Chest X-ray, AP view. Patient: 50 years old, sex M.
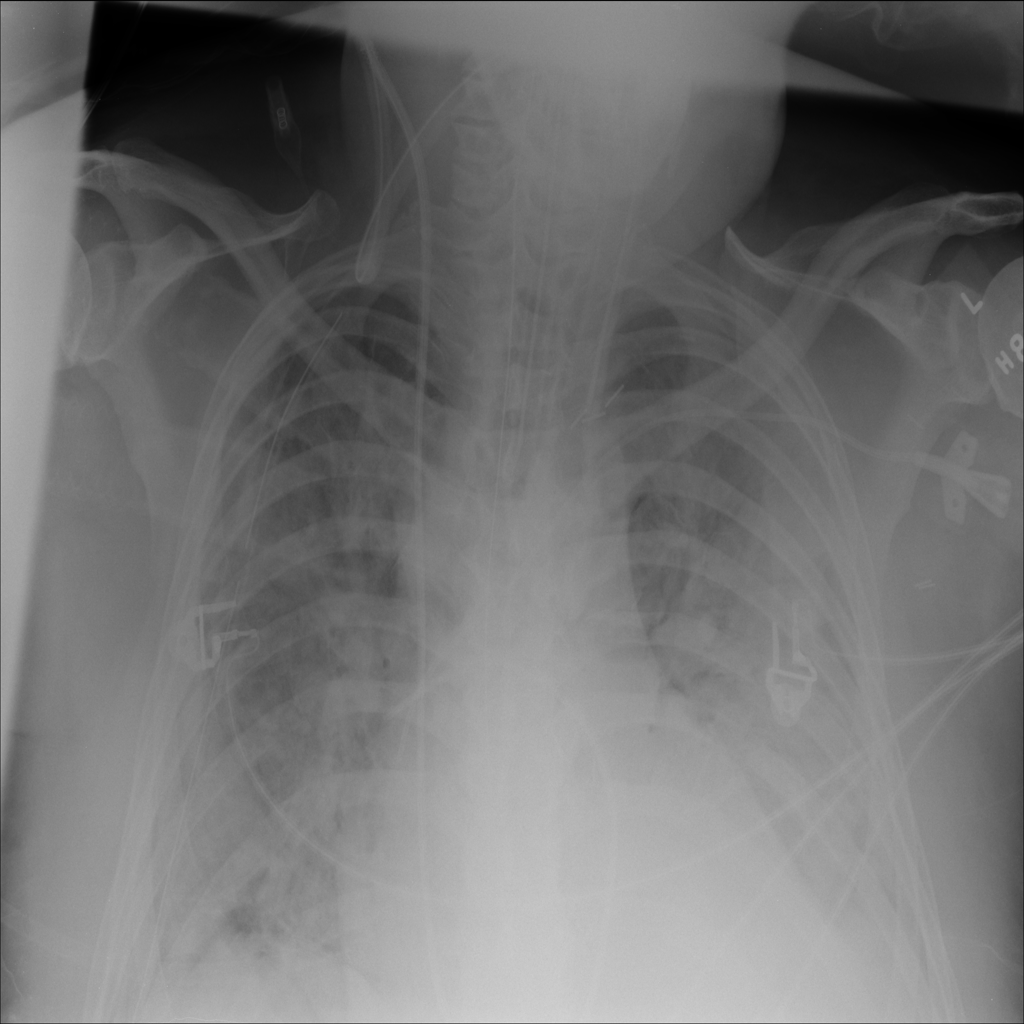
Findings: No Finding